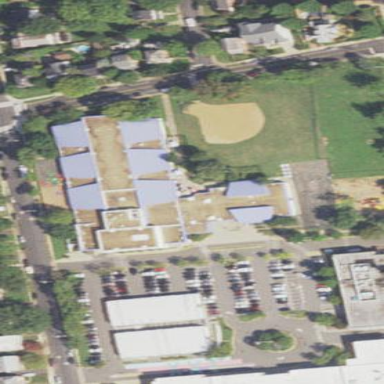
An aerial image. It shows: School building with school amenities.